Question: I try to create a barplot, that uses besides and stacked at the same time. I have something that is similar to what I want with facet:

'''
tmp <- morley
tmp$loc <- paste("No", tmp$Run %/% 2, sep="")
tmp$group <- as.logical(tmp$Run %% 2)
tmp$year <- tmp$Expt + 2000
tmp$value <- tmp$Speed
tmp <- subset(tmp, loc %in% c("No1", "No2", "No3"))
ggplot(tmp, aes(x=loc, y=value, fill=group)) +
geom_bar(stat ='identity', position ='stack') +
facet_grid (~year)
'''
I would want that without facets and 2 legends (Green: No1, Red: No2, Blue: No3 and TRUE: 0% transparency, FALSE 40% transparency) with the years on the x-axis, the locations beside and the groups stacked. Also a legend with 6 entries No1 true, No1 false, No2 true... would be okay.
Is there a way to do this?
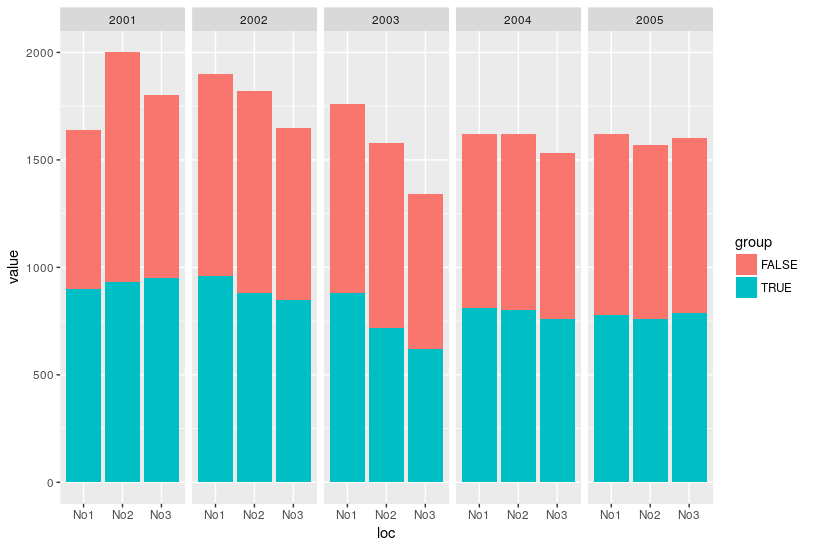
Answer: '''
ggplot(tmp, aes(x=loc, y=value, fill=loc, alpha=group)) +
geom_bar(stat ='identity', position ='stack') +
scale_alpha_manual(values=c('TRUE'=1, 'FALSE'=0.6)) +
facet_grid(~year, switch='x') +
theme(axis.title.x=element_blank(), strip.placement='outside')
'''
And then adjust themes and fill scale appropriately.
<URL>